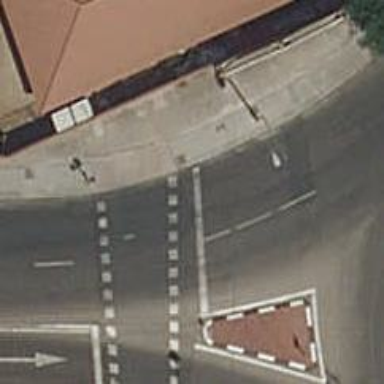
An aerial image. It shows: Sidewalk along the footway.